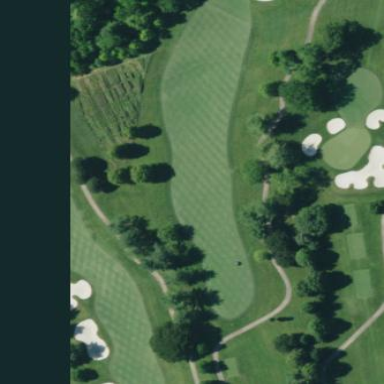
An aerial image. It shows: Golf fairway surrounded by grass.